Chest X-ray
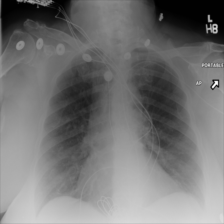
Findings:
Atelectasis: negative
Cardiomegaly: negative
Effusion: negative
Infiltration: negative
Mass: negative
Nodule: negative
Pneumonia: negative
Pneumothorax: negative
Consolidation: negative
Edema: negative
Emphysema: negative
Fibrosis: negative
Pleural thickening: negative
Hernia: negative